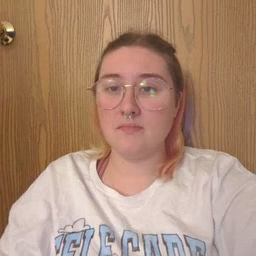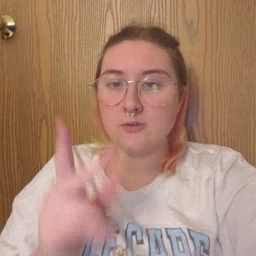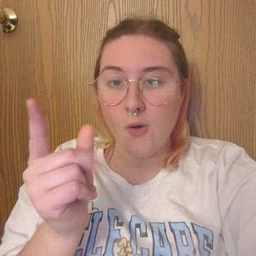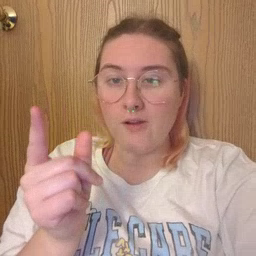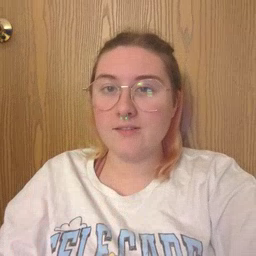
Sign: dog